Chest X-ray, AP view. Patient: 19 years old, sex M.
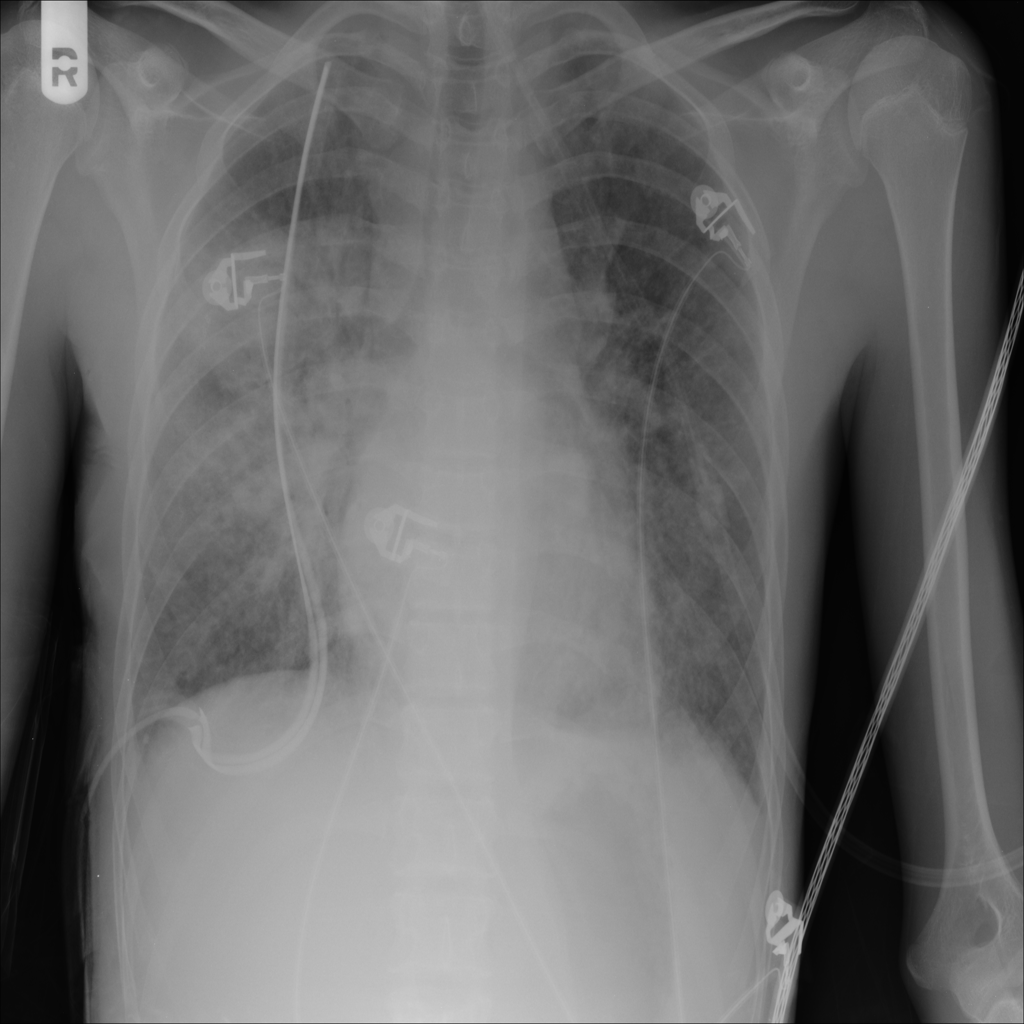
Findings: Consolidation